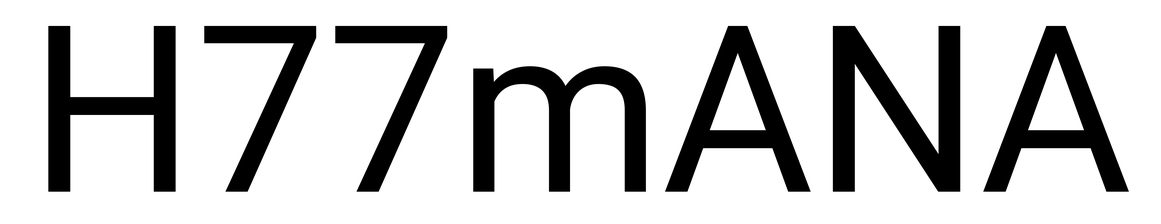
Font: Roboto_Regular